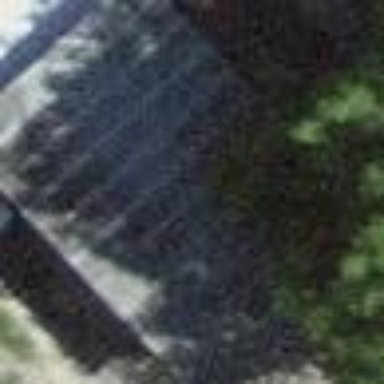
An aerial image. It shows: View of roof of building.